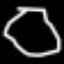
Label: octagon